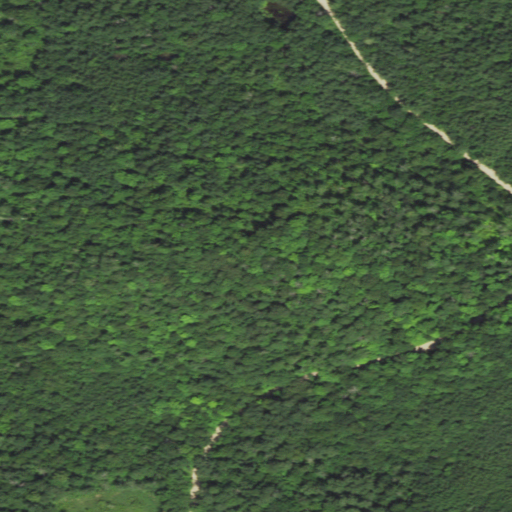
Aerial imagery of mountain in Minnesota named Strawberry Mountain containing deciduous forest and open development